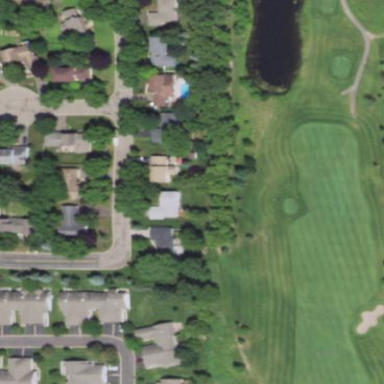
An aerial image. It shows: Rough area on grassy golf course.